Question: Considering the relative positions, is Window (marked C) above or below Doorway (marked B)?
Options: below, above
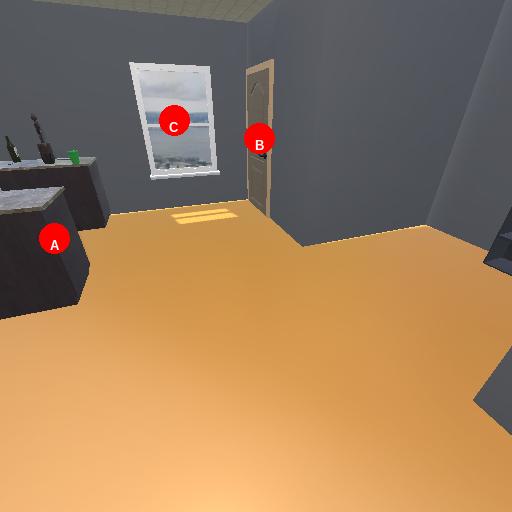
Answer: below